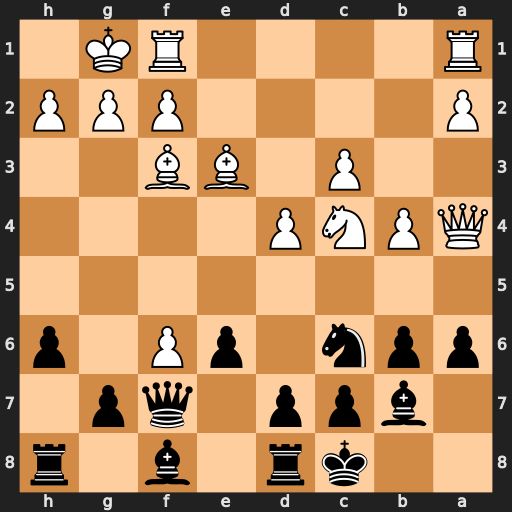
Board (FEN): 2kr1b1r/1bpp1qp1/ppn1pP1p/8/QPNP4/2P1BB2/P4PPP/R4RK1
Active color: b
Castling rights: -
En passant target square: -
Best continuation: b5 Qb3 bxc4